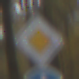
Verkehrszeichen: Vorfahrtsstrasse
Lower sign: VorgeschriebeneFahrtrichtungGeradeaus
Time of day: MorningAfternoon
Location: Outdoor (Nature)
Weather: Overcast
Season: Autumn
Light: Natural